Question: I want to parse JSON from the link in Flutter. Here is my <URL>.
Here is the <URL>.
Here is the 'services.dart' class:
'''
import 'dart:convert';
import 'package:get_api/model.dart';
import 'package:http/http.dart' as http;
class Services {
//
static const String url = 'http://...............';
static Future<List<User>> getUsers() async {
try {
final response = await http.get(url);
if (response.statusCode == 200) {
final body = jsonDecode(response.body);
//print(body);
final Iterable json = body;
return json.map((user) => User.fromJson(user)).toList();
} else {
return List<User>();
}
} catch (e) {
return List<User>();
}
}
}
'''
Here is main.dart
'''
import 'package:flutter/material.dart';
import 'package:get_api/model.dart';
import 'package:get_api/services.dart';
void main() {
runApp(MyApp());
}
class MyApp extends StatelessWidget {
@override
Widget build(BuildContext context) {
return MaterialApp(
debugShowCheckedModeBanner: false,
home: JsonParseDemo(),
);
}
}
class JsonParseDemo extends StatefulWidget {
//
JsonParseDemo() : super();
@override
_JsonParseDemoState createState() => _JsonParseDemoState();
}
class _JsonParseDemoState extends State<JsonParseDemo> {
//
List<User> _users;
bool _loading;
@override
void initState() {
super.initState();
_loading = true;
Services.getUsers().then((users) {
setState(() {
_users = users;
_loading = false;
});
});
}
@override
Widget build(BuildContext context) {
return Scaffold(
appBar: AppBar(
title: Text(_loading ? 'Loading...' : 'Users'),
),
body: Container(
color: Colors.white,
child: ListView.builder(
itemCount: _users == null ? 0 : _users.length,
itemBuilder: (context, index) {
User user = _users[index];
return ListTile(
title: Text(user.clientInfos[index].cLINTNAME),
subtitle: Text(user.clientInfos[index].cLINTEMAIL),
);
},
),
),
);
}
}
'''
But the problem is that it only shows one list. How can I show all the list? I don't understand why it is not working.

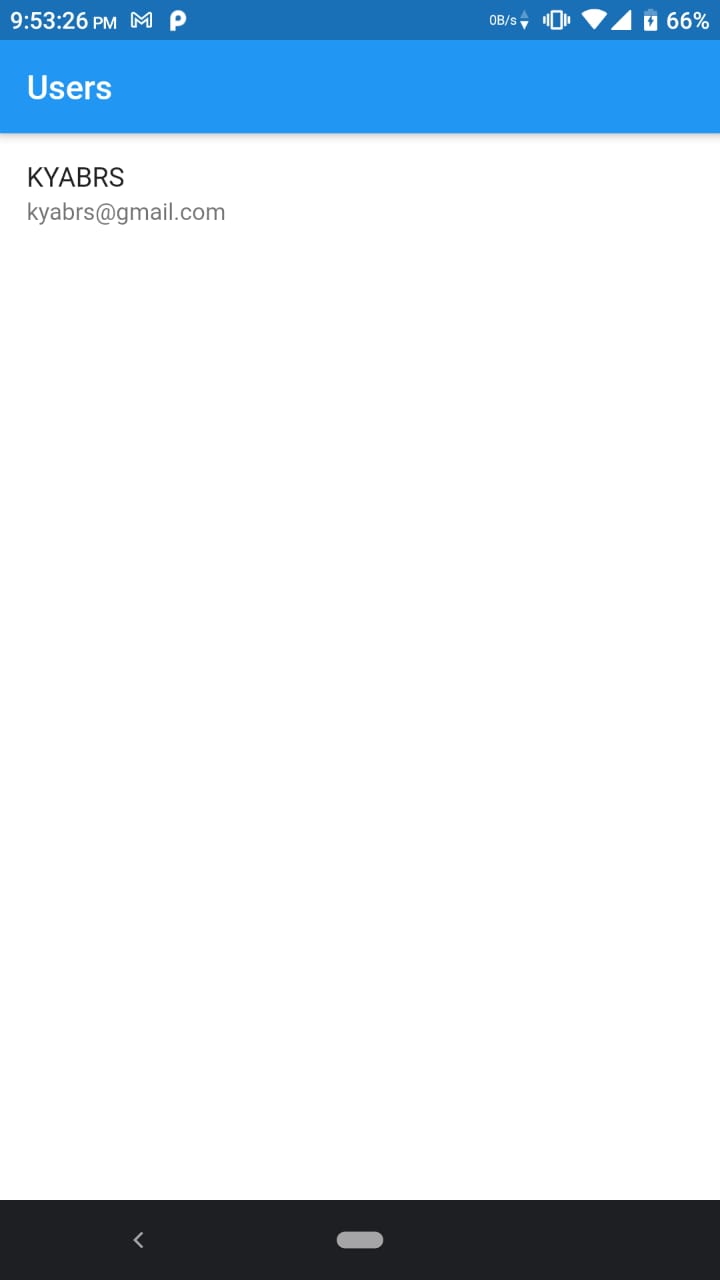
Answer: I've modified some files and created a new file, here my code:
'''
class User {
...
String show() {
if (success) {
return '''
"clientInfos" has ${clientInfos.length} items
"projectInfos" has ${projectInfos.length} items
"ticketPriorityInfos" has ${ticketPriorityInfos.length} items
"ticketTypeInfos" has ${ticketTypeInfos.length} items
"ticketModeInfos" has ${ticketModeInfos.length} items
"ticketStatusInfos" has ${ticketStatusInfos.length} items
"ticketTitleInfos" has ${ticketTitleInfos.length} items
''';
} else {
return "Nothing to show, what a pity!!!";
}
}
}
'''
'''
import 'dart:convert';
import 'package:http/http.dart' as http;
import 'package:read_json2/models/model.dart';
class NetService {
static Future fetchJsonData(String url) {
return
http.get(url)
.then((response) => response?.statusCode == 200 ? jsonDecode(response.body) : null)
.catchError((err) => print(err));
}
static Future<User> fetchTickesInfo() {
return fetchJsonData('http://203.130.133.166/ATI-ERP2/ticket-lookup')
.then((response) => (response != null) ? User.fromJson(response[0]) : null)
.catchError((err) => print('OMFG!!! an error: $err'));
}
}
'''
'''
import 'package:flutter/material.dart';
import 'package:read_json2/models/model.dart';
import 'package:read_json2/services/net_service.dart';
class HomePage extends StatelessWidget {
/* ---------------------------------------------------------------------------- */
const HomePage({Key key}) : super(key: key);
/* ---------------------------------------------------------------------------- */
@override
Widget build(BuildContext context) {
return Scaffold(
appBar: AppBar(
title: Text('Hi!'),
centerTitle: true,
),
body: FutureBuilder<User>(
future: NetService.fetchTickesInfo(),
builder: (context, snapshot) => snapshot.hasData
? ListView.builder(
itemCount: snapshot.data.clientInfos.length,
itemBuilder: (context, index) => Card(
child: Column(
children: [
Text(snapshot.data.clientInfos[index]?.cLINTNAME ?? '--'),
Text(snapshot.data.clientInfos[index]?.cLINTEMAIL ?? '--'),
],
),
),
)
: snapshot.hasError
? Text('Something was wrong!: ${snapshot.error}')
: Text('Loading...'),
),
);
}
}
'''